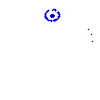
Particle: kaon